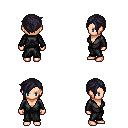
a pixel art fantasy rpg character, female body template, human, light skin, gray robe, gold greaves, raven pixie cut hairstyle, four views (front, back, left, right), 2x2 character sprite sheet, small pixel art, hard edges, no anti-aliasing